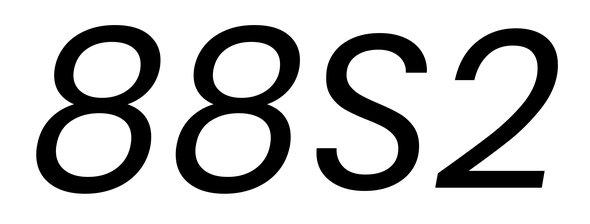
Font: Poppins-Italic